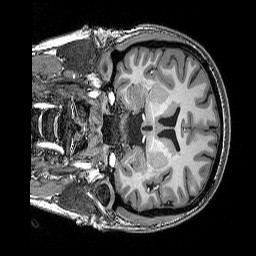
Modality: T1w
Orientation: coronal
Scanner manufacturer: siemens
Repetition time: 2.5 s
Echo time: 0.00345 s